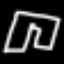
Label: pants